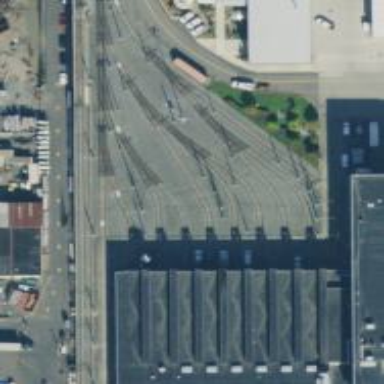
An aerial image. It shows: Light rail yard with electrified contact lines.